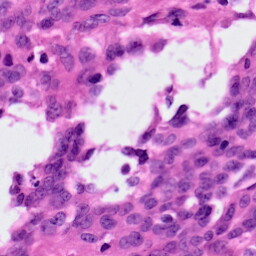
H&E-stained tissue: Ovarian